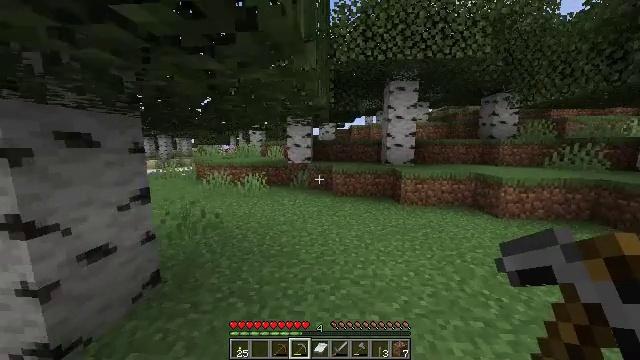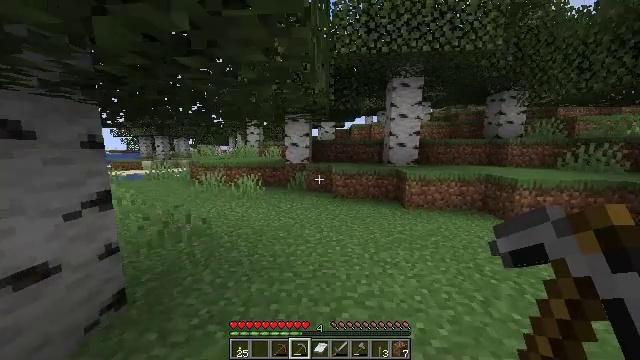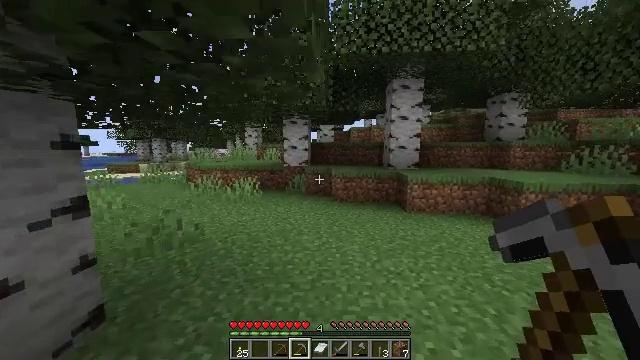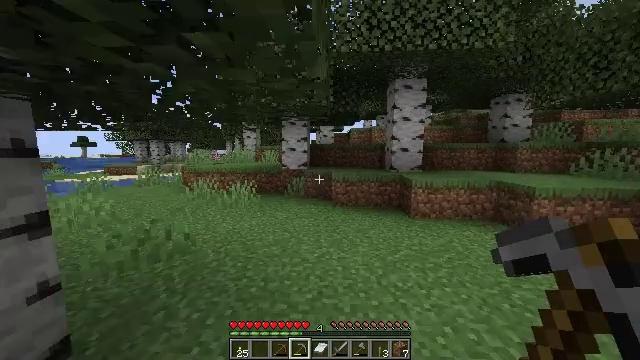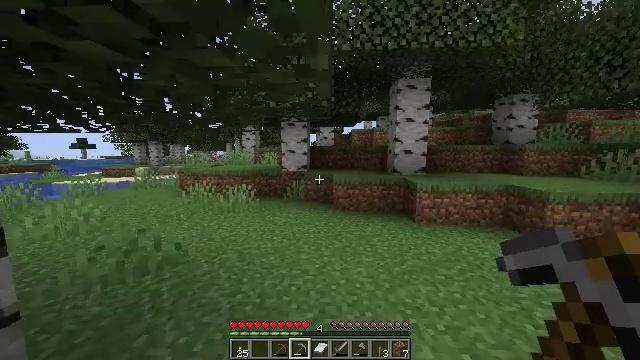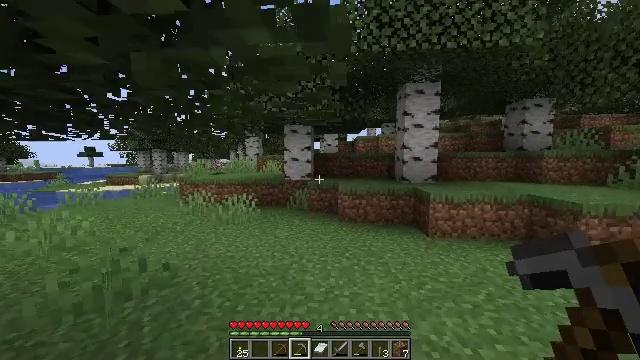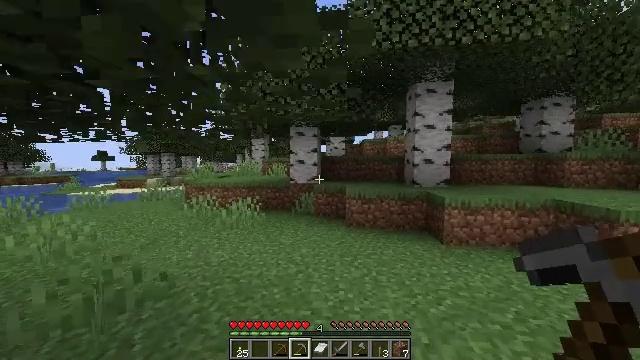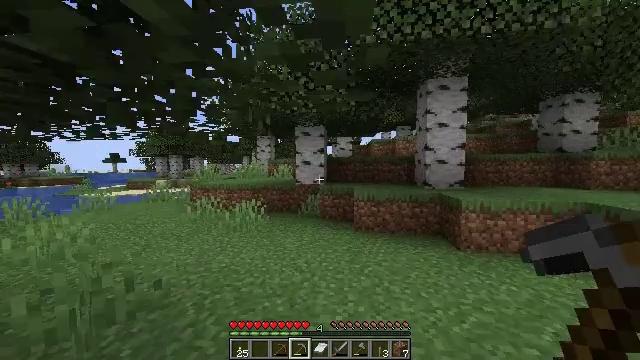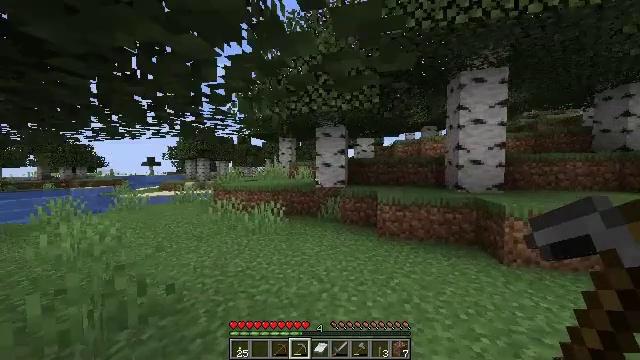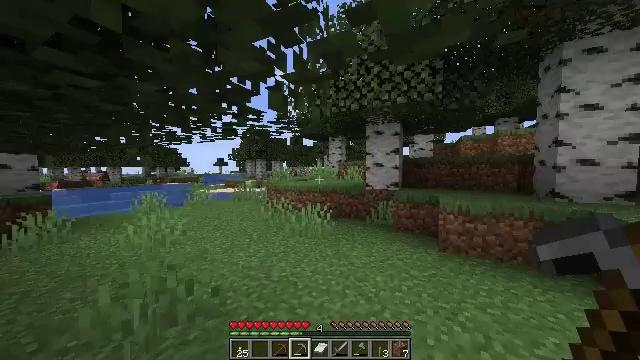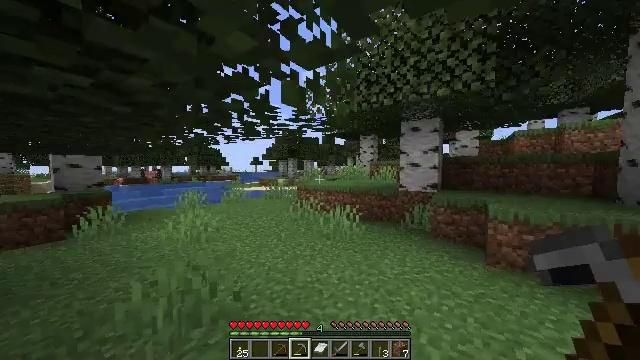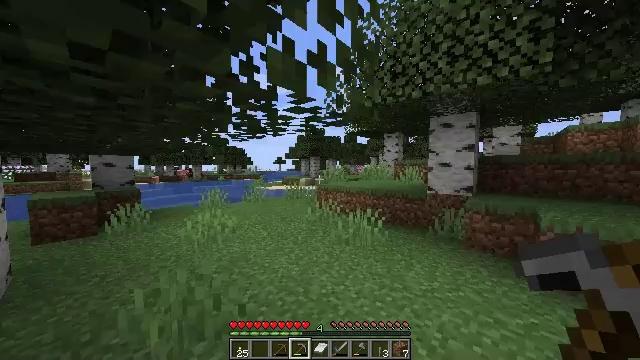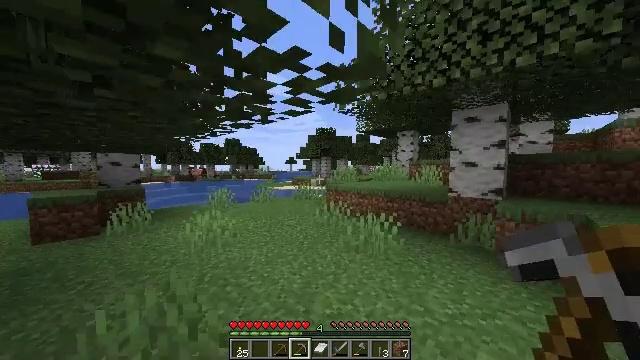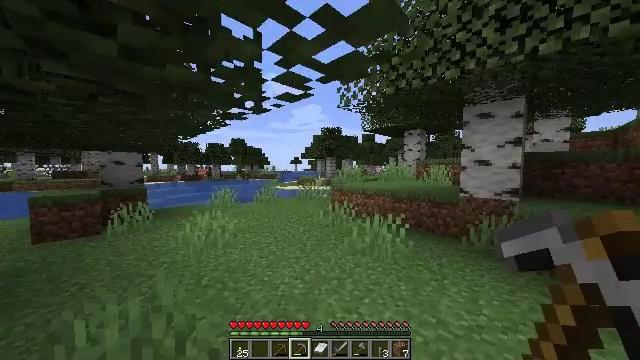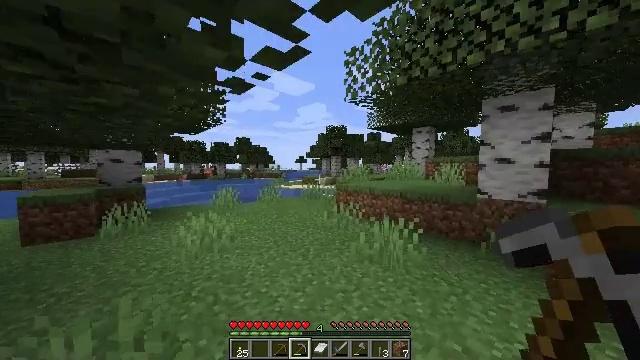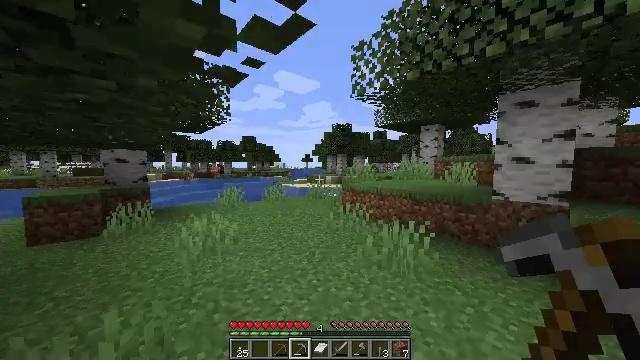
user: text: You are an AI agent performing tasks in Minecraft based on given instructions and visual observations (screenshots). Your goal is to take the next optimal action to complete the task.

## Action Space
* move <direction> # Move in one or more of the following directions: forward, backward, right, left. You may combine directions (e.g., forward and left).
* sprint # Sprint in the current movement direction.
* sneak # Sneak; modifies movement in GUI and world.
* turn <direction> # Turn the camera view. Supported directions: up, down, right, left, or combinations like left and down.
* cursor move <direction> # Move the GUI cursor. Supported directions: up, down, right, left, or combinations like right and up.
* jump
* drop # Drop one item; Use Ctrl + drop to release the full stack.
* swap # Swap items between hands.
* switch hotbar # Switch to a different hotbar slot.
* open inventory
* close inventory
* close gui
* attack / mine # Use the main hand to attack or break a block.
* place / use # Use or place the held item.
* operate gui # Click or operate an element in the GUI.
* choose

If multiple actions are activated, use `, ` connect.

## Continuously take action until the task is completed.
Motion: motion action
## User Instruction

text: Break the sugar cane.
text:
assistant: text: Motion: move forward, sprint
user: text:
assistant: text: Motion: move forward, sprint
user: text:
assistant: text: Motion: move forward, sprint
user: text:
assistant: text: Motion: move forward, sprint
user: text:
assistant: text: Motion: move forward, sprint, turn up
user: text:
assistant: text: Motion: move forward, sprint, turn left
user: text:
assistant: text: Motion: move forward, sprint, turn left
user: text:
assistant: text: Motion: move forward, sprint, turn left
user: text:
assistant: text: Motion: move forward, sprint, turn left
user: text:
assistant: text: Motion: move forward, sprint, turn left
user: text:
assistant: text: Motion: move forward, sprint, turn left
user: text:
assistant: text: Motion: move forward, sprint, turn left
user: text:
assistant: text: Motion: move forward, sprint, turn left
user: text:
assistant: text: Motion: move forward, sprint, turn left
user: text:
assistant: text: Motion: move forward, sprint, turn left
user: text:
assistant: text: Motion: move forward, sprint
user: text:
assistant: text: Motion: move forward, sprint
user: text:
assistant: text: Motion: move forward, sprint
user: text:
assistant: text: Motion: move forward, sprint
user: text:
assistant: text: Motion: move forward, sprint
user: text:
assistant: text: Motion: move forward, sprint
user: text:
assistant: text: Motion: move forward, sprint
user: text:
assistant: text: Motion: move forward, sprint
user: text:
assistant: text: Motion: move forward, sprint
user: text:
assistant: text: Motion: move forward, sprint
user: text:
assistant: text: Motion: move forward, sprint
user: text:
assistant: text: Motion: move forward, sprint
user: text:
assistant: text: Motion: move forward, sprint
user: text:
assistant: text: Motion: move forward, sprint
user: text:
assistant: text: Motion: move forward, sprint